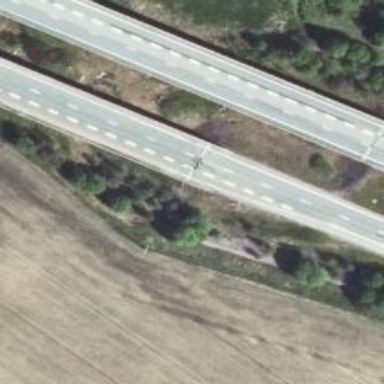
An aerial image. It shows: Bridge over motorway.